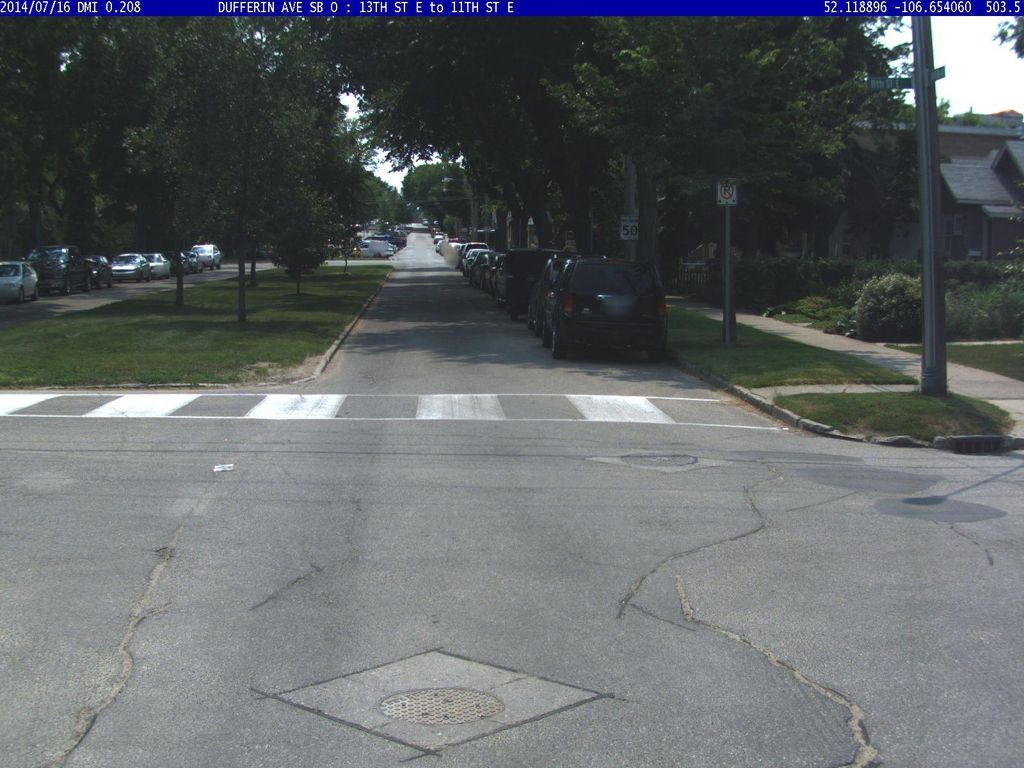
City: saskatoon